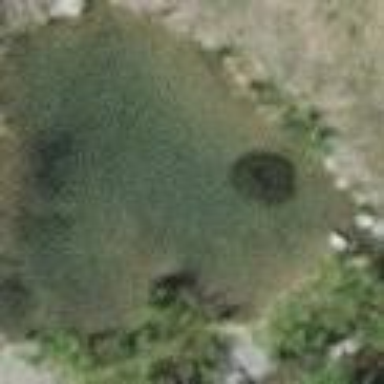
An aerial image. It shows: Serene pond surrounded by nature.